Aerial crown-view tile of a tropical tree (Barro Colorado Island, Panama), acquired 20241216:
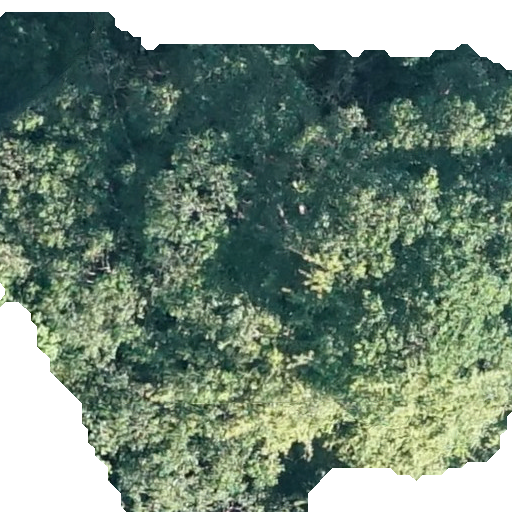
Species: Hura crepitans
GBIF accepted scientific name: Hura crepitans
Crown area: 375.69 m²